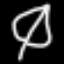
Label: leaf